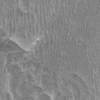
Label: not_dusty